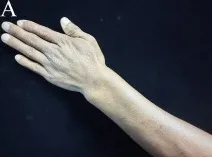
Patient clinical photos after treatment and disease timeline. (A-C) The recovery of skin lesions after treatment.
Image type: radiology (x_ray)